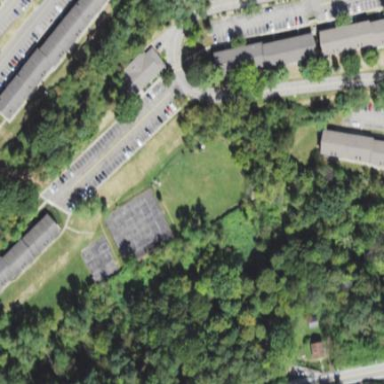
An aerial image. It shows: Dog park for leisure land.